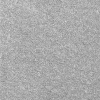
Atmospheric dust classification: dusty